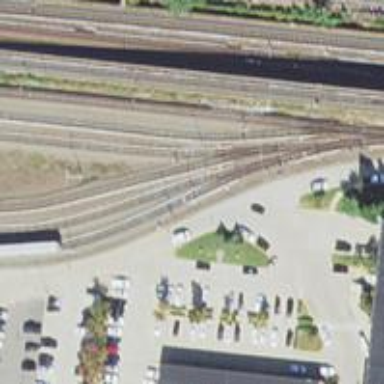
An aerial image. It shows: Electrified rail passing through service yard.